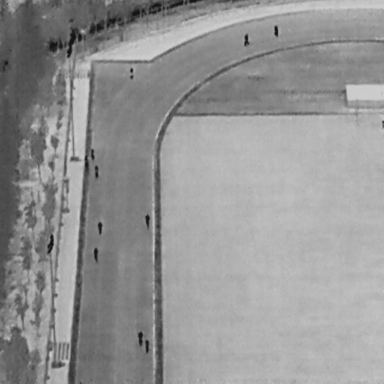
There are 13 People in the infrared image.